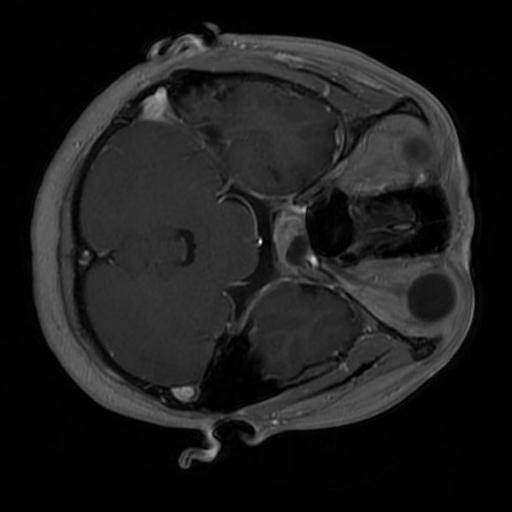
Label: brain_tumor